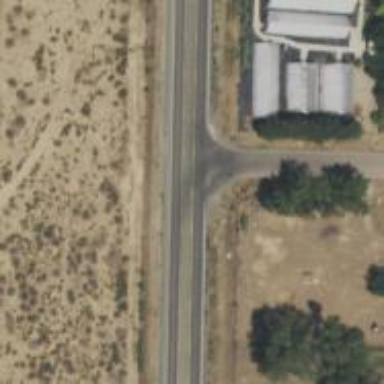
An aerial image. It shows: Asphalt road classified as primary highway.